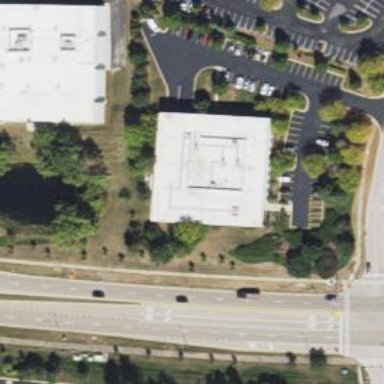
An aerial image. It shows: Commercial building.